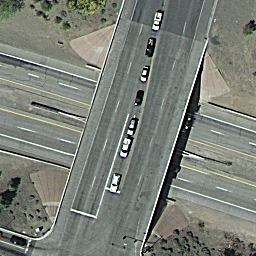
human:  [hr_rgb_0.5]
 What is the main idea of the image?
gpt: overpass